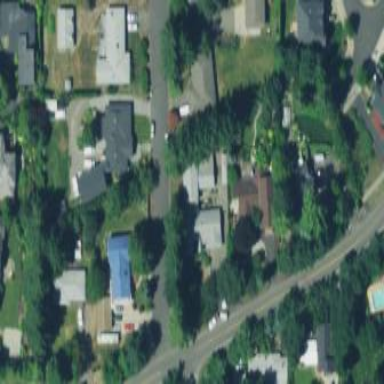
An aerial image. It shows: This residential area consists of single-family homes.